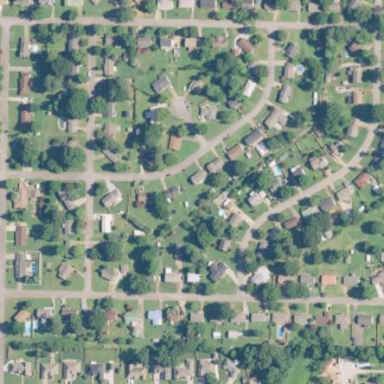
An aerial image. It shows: Residential area within neighborhood.